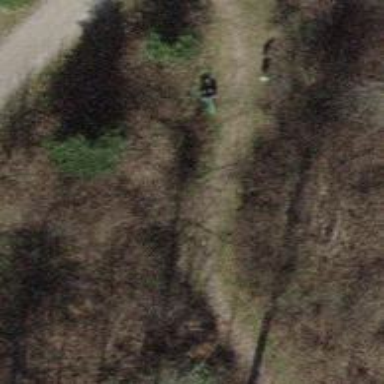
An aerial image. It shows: Bench.